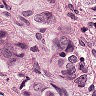
Metastatic tissue present: yes